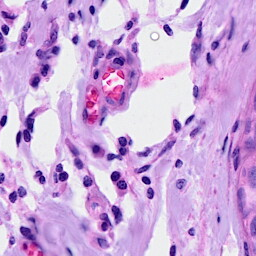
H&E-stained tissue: Breast